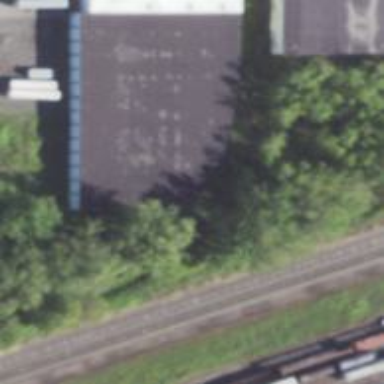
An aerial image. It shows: Abandoned railway.